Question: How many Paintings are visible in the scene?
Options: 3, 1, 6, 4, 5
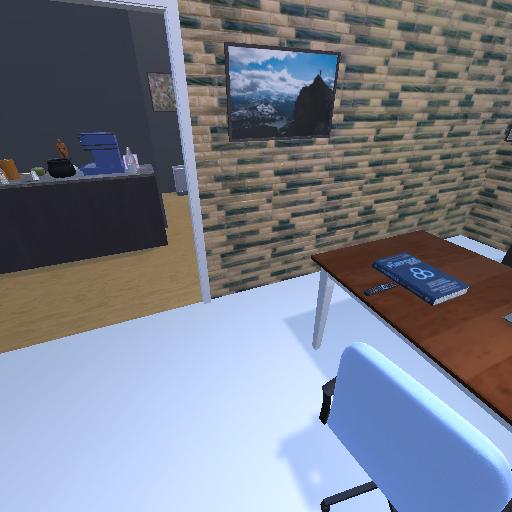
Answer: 3